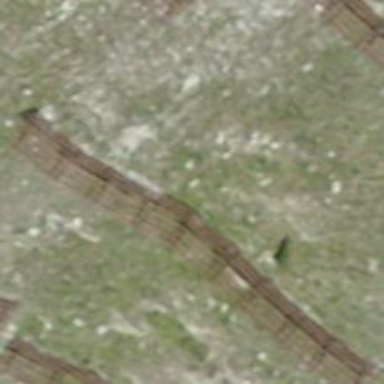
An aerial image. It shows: Snow fence.